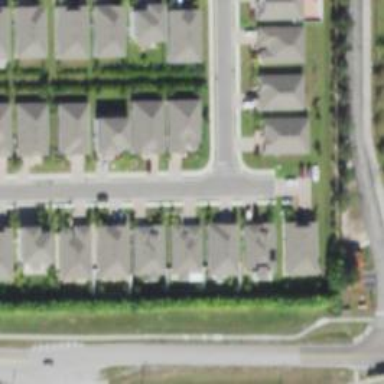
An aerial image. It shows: Residential road.